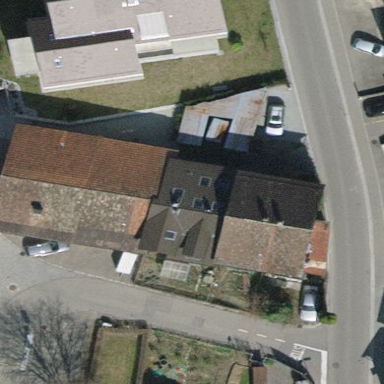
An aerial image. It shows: Terrace building.